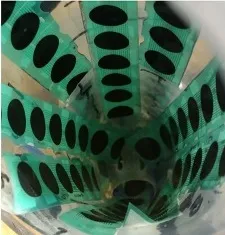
FSR strips placed inside the inner socket representing:. The sensor configuration for dataset1.
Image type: radiology (x_ray)